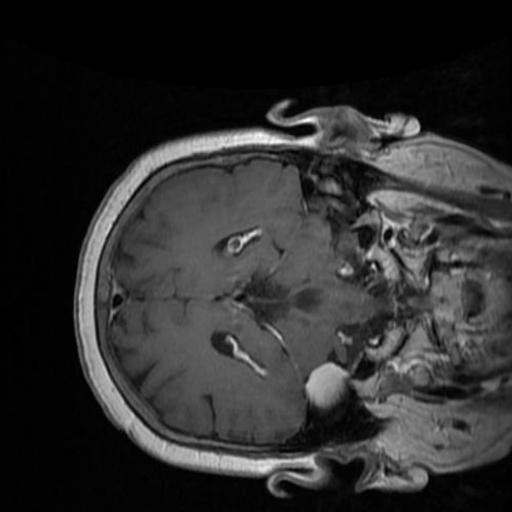
Label: brain_menin